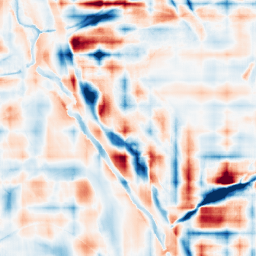
Category: wavelet
Decomposition family: wavelet_reverse_biorthogonal
Decomposition parameters: wavelet: rbio2.4
level: 5
Upsampling method: fft_zeropad
Upsampling parameters: scale: 4
Upsampling scale: 4